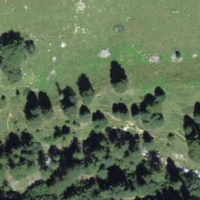
EUNIS habitat code: 26
Species observed at this site:
Campanula barbata